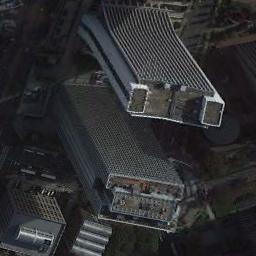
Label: commercial_area